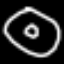
Label: donut